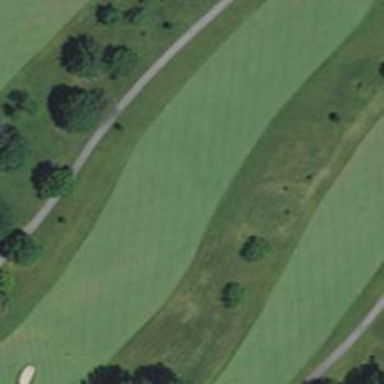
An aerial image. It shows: View of golf hole.